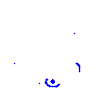
Particle: proton